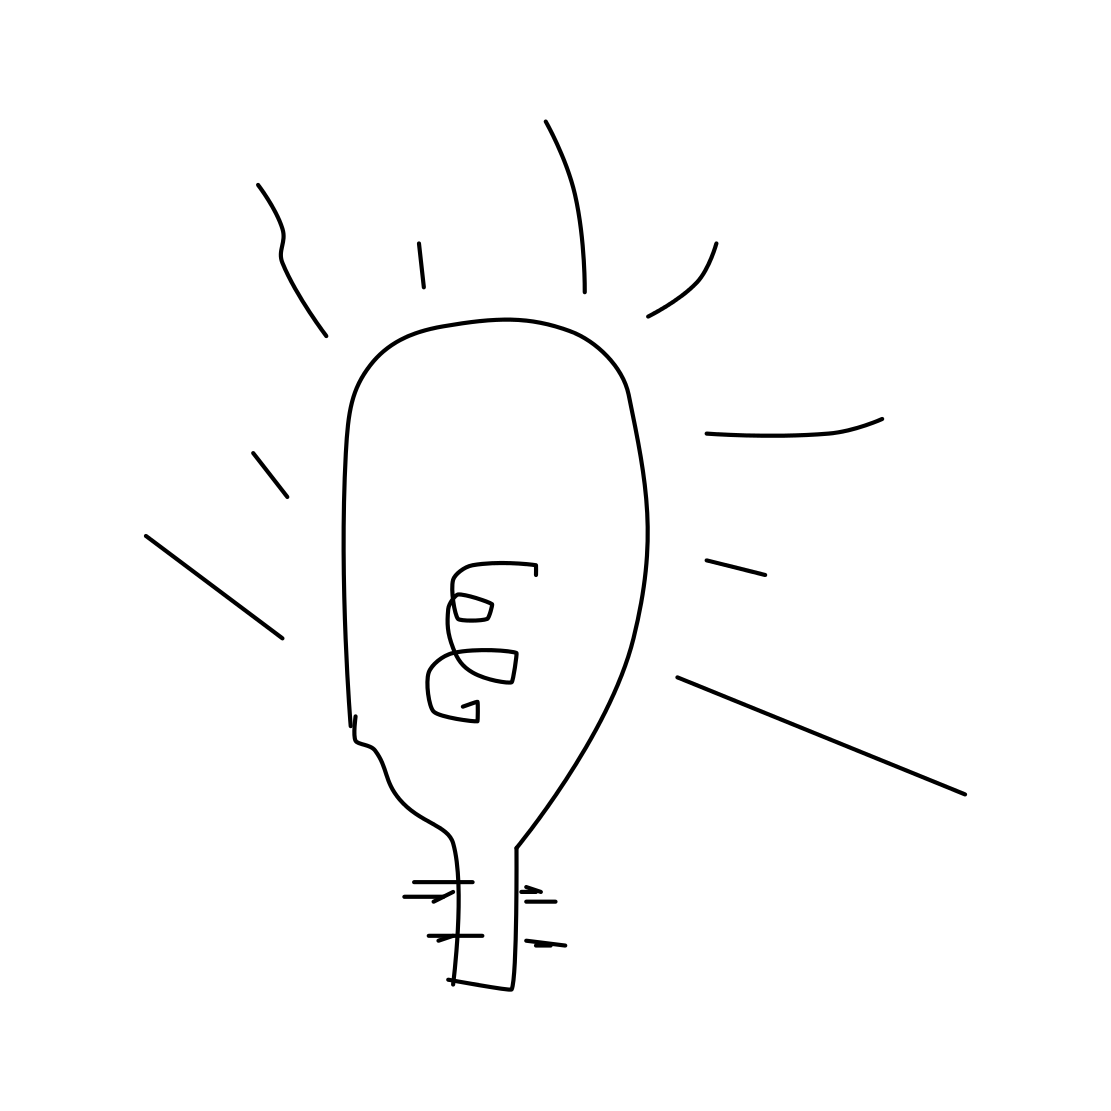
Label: lightbulb